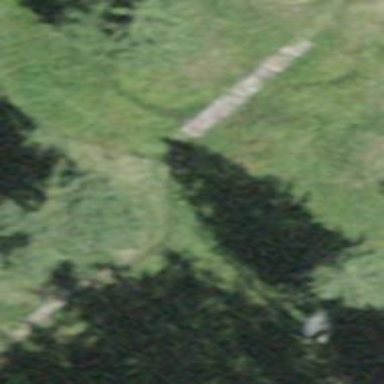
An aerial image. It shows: Kissing gate.